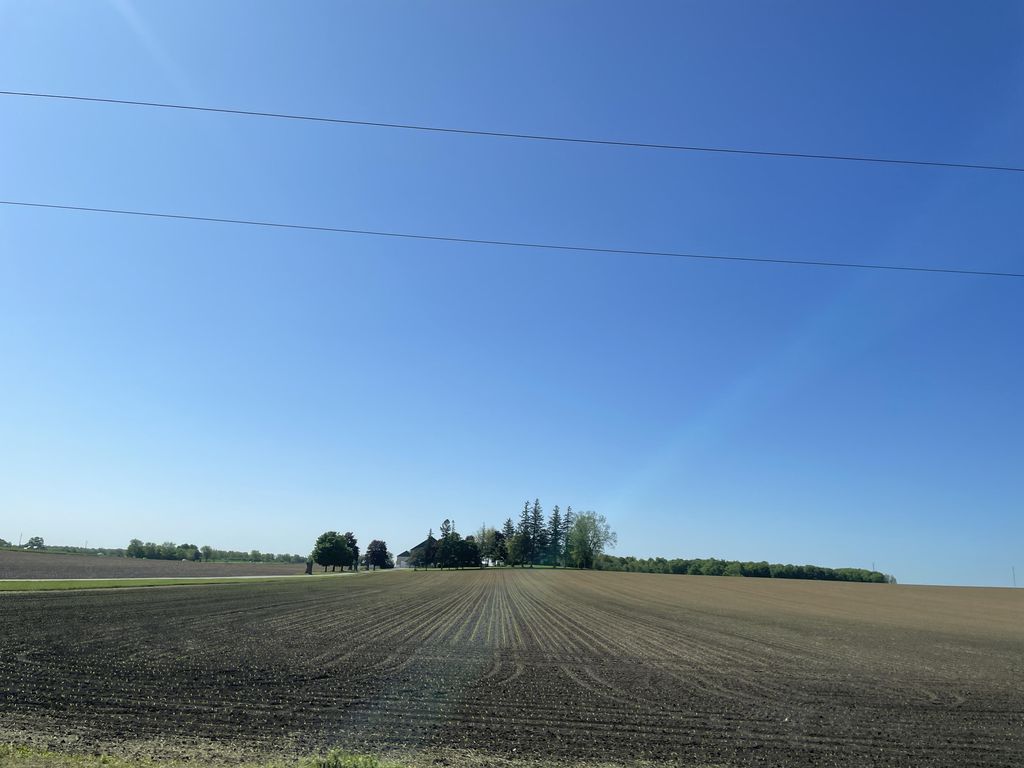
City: kitchener-waterloo